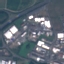
Land use / land cover class: Industrial